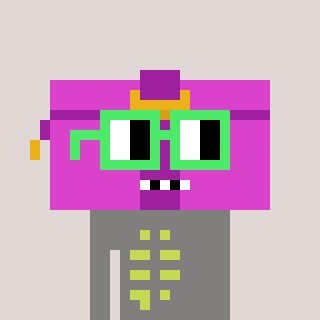
a pixel art character with square light green glasses, a clutch-shaped head and a bluegrey-colored body on a warm background